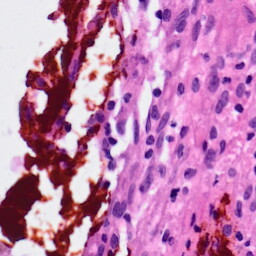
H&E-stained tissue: Lung